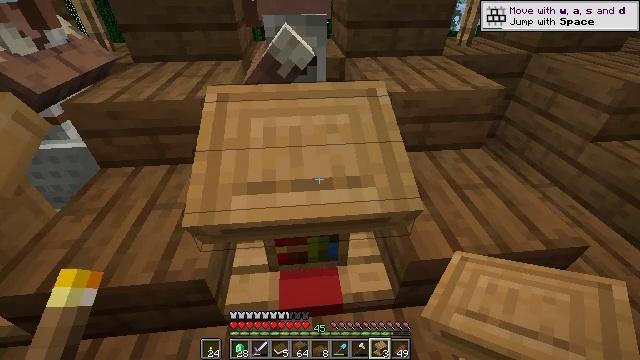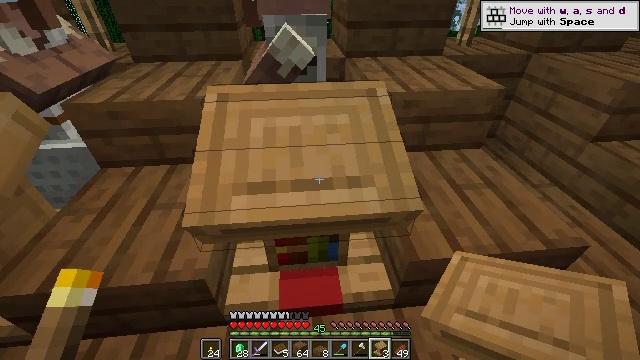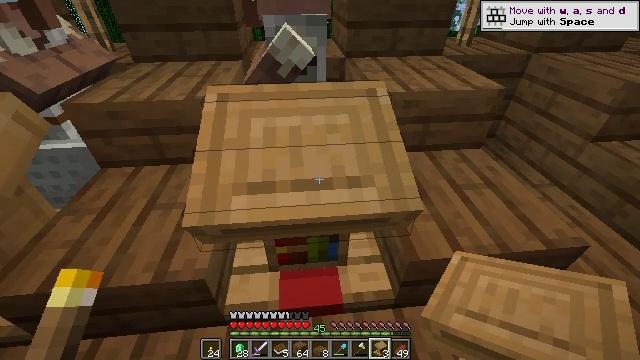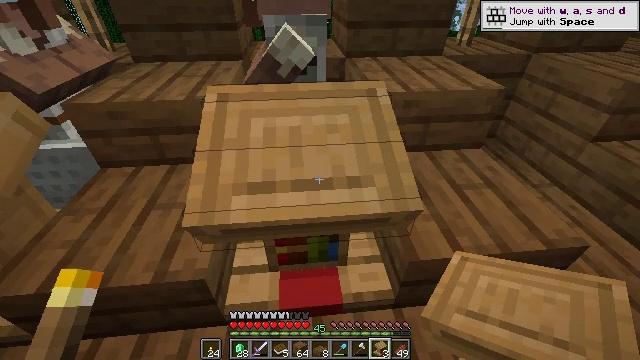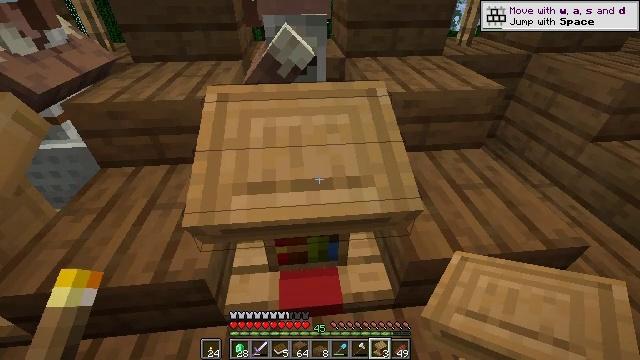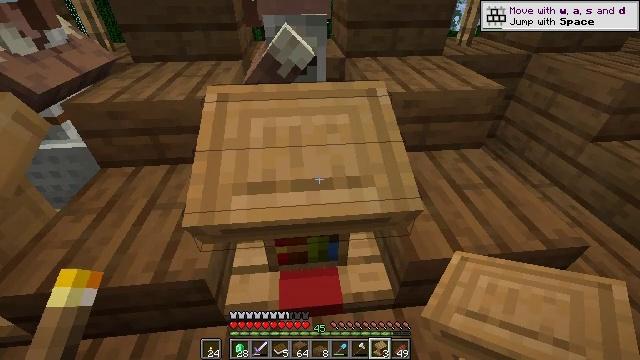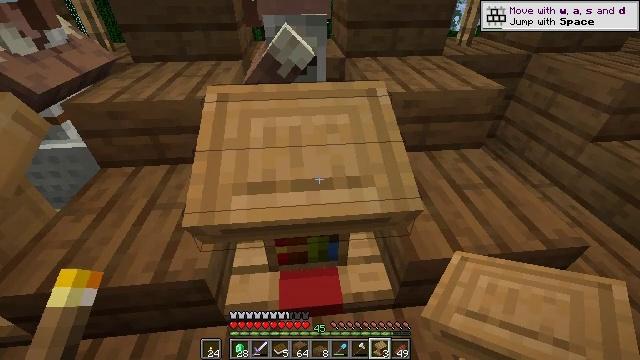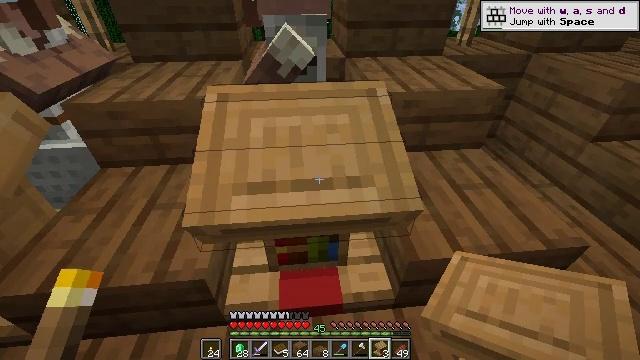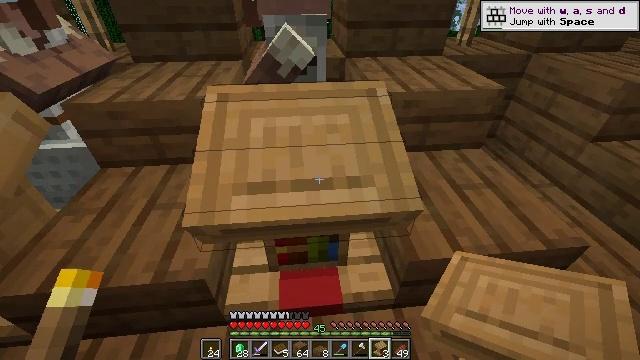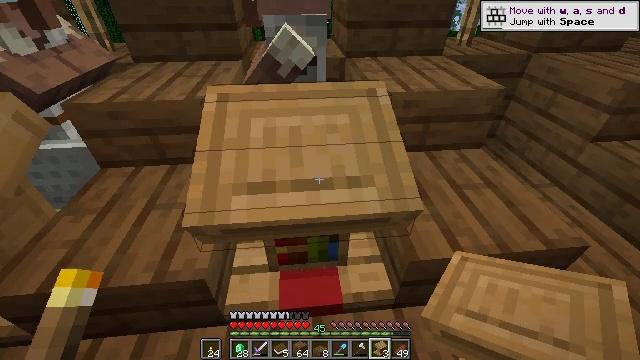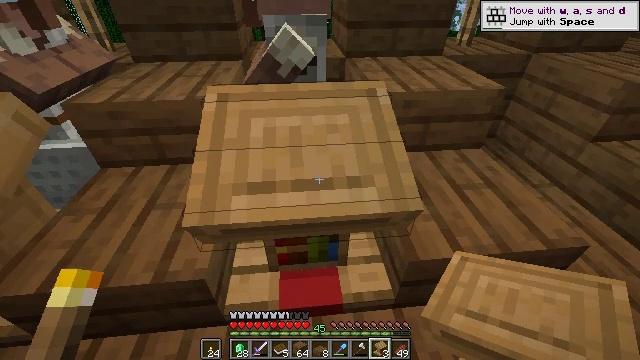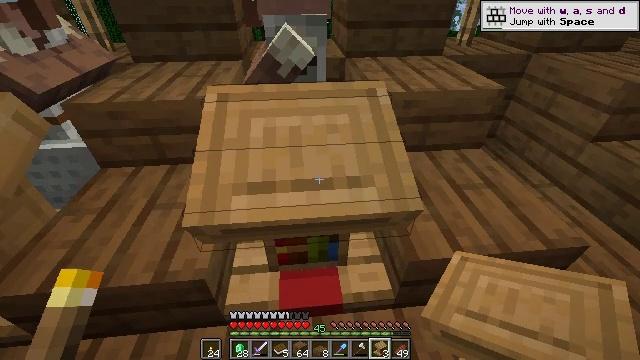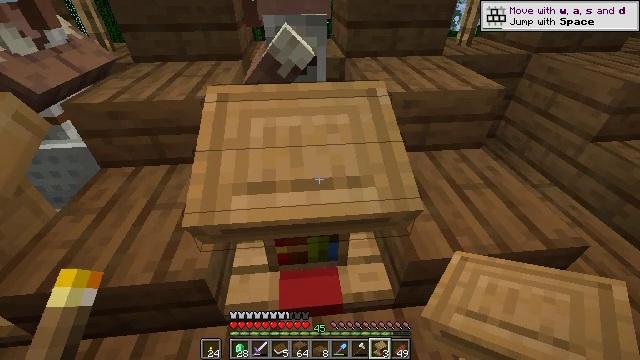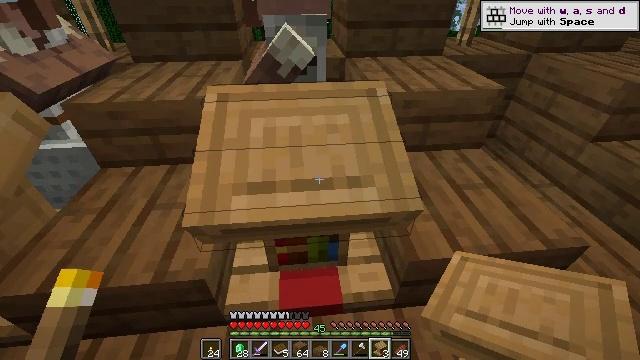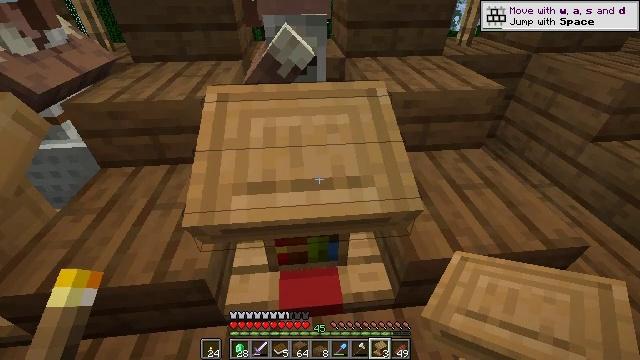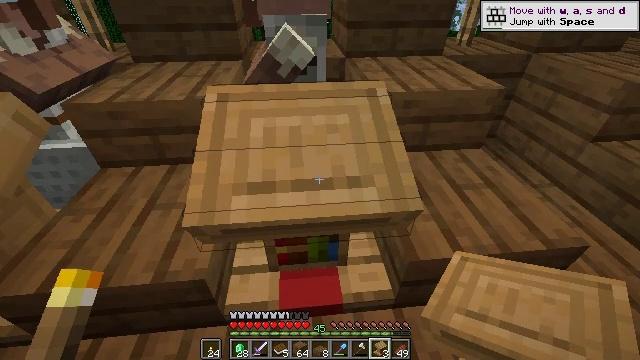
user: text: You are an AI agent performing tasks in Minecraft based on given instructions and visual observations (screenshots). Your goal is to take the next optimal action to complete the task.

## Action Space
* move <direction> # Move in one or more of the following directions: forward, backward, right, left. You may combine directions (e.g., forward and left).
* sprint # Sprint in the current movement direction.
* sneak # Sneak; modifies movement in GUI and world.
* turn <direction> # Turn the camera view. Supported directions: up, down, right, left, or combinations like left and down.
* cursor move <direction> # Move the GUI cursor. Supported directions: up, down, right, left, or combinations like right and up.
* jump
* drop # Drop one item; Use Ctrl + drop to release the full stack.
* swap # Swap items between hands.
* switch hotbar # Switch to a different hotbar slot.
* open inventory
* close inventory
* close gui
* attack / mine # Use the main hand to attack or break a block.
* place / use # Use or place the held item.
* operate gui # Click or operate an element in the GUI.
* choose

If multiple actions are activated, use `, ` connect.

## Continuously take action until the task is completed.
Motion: motion action
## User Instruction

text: Get spruce planks back into your inventory.
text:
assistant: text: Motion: no_op
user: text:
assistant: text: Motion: no_op
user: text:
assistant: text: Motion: no_op
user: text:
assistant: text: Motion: no_op
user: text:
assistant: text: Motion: no_op
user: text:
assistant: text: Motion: no_op
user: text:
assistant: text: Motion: no_op
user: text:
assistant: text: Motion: no_op
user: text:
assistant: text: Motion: no_op
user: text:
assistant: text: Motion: no_op
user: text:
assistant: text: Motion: no_op
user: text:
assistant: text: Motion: no_op
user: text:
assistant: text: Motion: no_op
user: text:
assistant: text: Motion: no_op
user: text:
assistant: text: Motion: no_op
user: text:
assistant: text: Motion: no_op
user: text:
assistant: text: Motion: no_op
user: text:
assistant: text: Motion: no_op
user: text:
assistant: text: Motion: no_op
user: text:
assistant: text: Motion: no_op
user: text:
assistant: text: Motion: no_op
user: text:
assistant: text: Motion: no_op
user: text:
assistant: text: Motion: no_op
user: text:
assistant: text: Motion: no_op
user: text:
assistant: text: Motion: no_op
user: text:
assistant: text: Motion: no_op
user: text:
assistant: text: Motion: no_op
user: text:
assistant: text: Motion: no_op
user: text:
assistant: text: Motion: no_op
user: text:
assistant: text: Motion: no_op